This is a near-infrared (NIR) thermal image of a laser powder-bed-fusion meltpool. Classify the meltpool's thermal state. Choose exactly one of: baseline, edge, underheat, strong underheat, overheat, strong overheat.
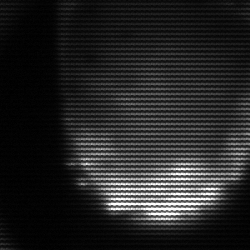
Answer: edge